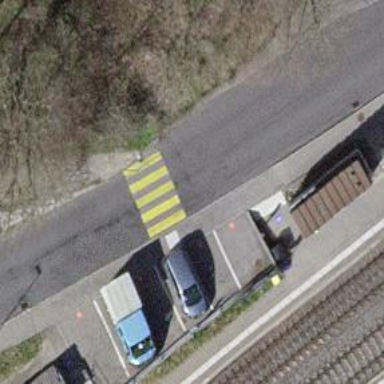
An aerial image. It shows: Uncontrolled zebra crossing with guidepost.